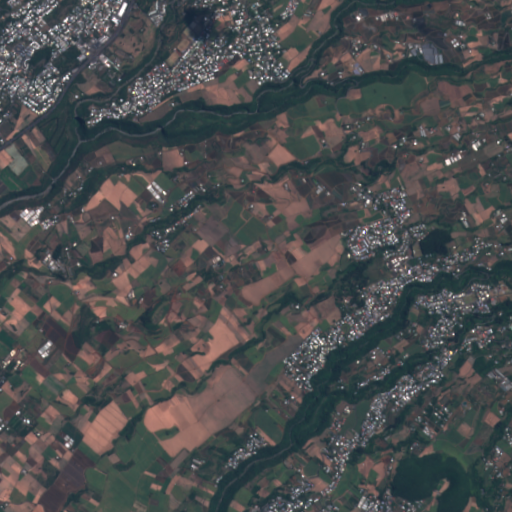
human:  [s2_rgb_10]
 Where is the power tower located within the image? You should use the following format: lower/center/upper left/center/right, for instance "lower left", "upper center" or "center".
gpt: The power tower is located in the center left of the image.
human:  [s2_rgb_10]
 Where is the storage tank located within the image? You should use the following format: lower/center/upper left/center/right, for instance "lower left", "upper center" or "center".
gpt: The storage tank is located in the center right of the image.
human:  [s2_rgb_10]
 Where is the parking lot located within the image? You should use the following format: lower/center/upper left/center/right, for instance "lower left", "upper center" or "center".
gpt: There is no parking lot in the image.